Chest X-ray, PA view. Patient: 63 years old, sex M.
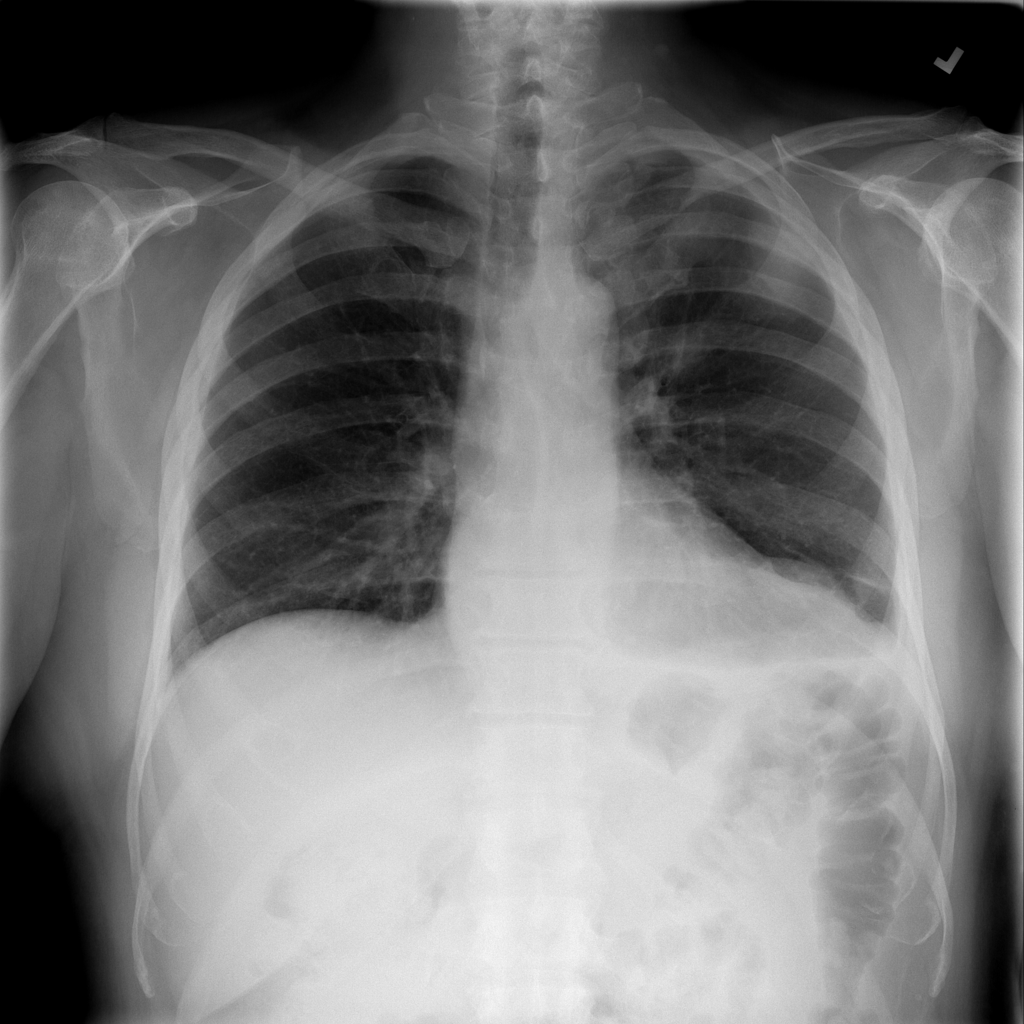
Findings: Pleural_Thickening